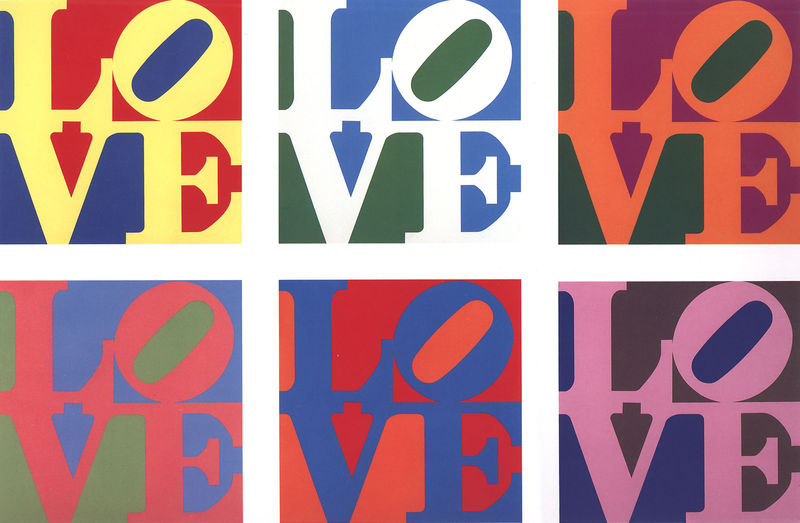
Titel: A Garden of Love (6 Siebdrucke)
Künstler: Robert Indiana
Institution: Susan Sheehan Gallery (1991)
Schlagwörter: blau, gemälde, weiß, gelb, grün, orange, rot, felder, rosa, liebe, farben, druck, plakat, sechs, pop art, rpt, andy, warhol, andy warhol, virus, aids, love, general idea